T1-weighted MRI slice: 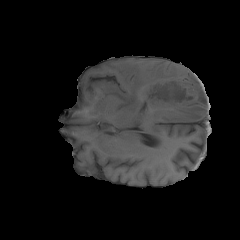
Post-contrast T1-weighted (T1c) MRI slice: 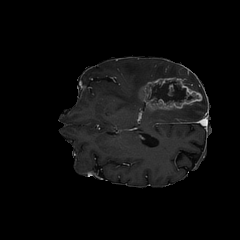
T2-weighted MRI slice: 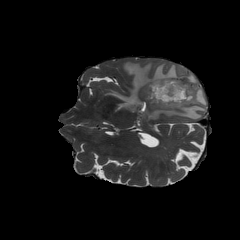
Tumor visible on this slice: yes